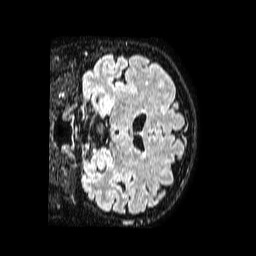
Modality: FLAIR
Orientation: coronal
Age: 62
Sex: female
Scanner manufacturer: philips
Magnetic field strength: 1.5 T
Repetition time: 4.8 s
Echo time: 0.3 s